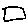
Label: square